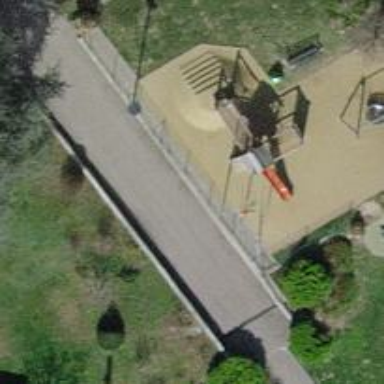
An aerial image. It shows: Playground with playhouse.